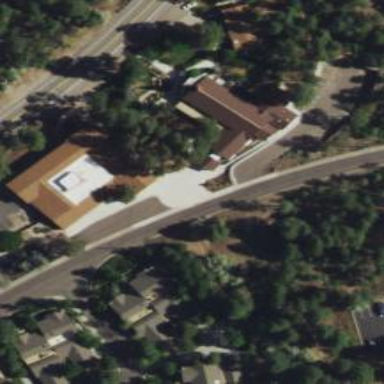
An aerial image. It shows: Church which is place of worship.